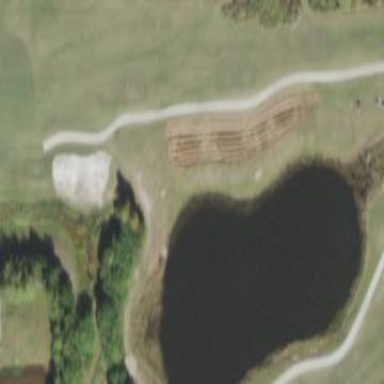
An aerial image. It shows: Water hazard on golf course. The hazard is natural water feature.